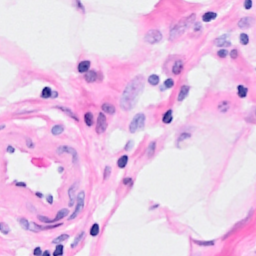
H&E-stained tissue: Breast